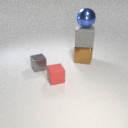
large brown metal cube behind small gray metal cube